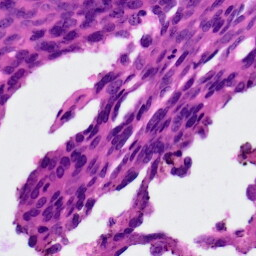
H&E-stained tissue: Ovarian